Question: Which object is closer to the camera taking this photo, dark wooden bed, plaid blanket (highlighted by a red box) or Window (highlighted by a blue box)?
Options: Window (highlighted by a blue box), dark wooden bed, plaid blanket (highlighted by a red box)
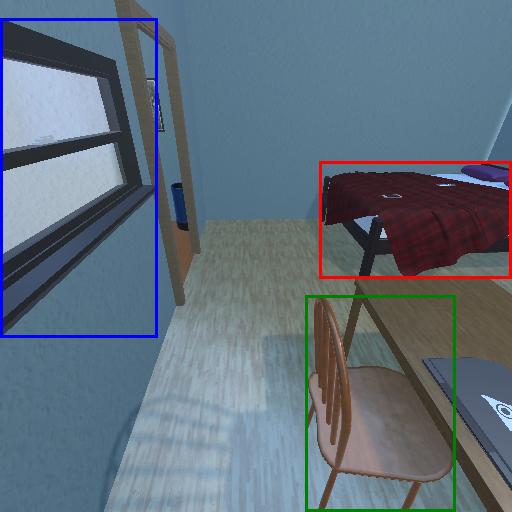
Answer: Window (highlighted by a blue box)